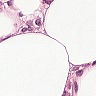
Metastatic tissue present: yes